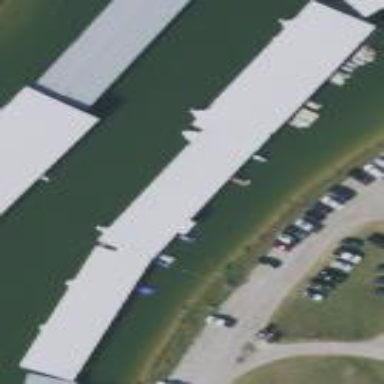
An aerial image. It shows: Boathouse building.